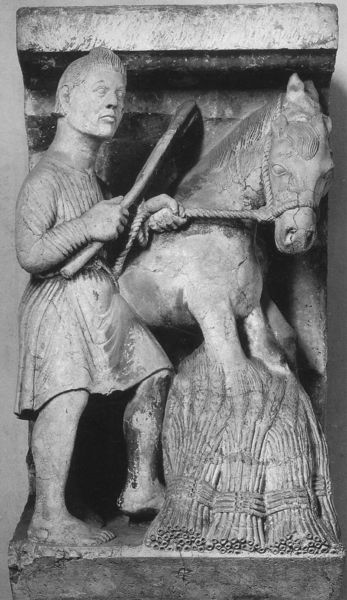
Titel: Monatsreliefs
Institution: Ferrara, Dommuseum
Schlagwörter: hand, mann, frau, kleid, säule, wand, halten, kleidung, sockel, stein, figur, gewand, arbeit, pferd, stock, skulptur, statue, zügel, relief, ernte, getreide, herbst, arbeiter, wade, bauer, barfuss, seil, halfter, figut, gerte